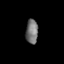
Tissue: prostate
Cell type: Endothelial cells
Senescence score: 0.6951
Nuclear area (px): 288
Mean DAPI intensity: 115.684